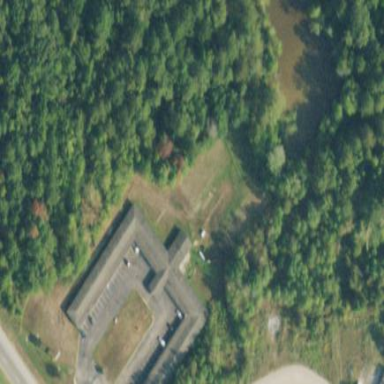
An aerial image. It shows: Motel building classified as hotel under tourism category.